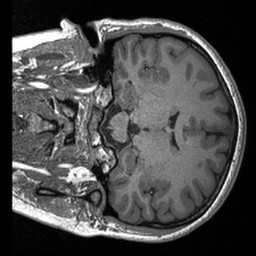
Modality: T1w
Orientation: coronal
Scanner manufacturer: siemens
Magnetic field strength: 3 T
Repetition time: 2.4 s
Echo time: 0.00213 s